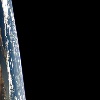
Label: space